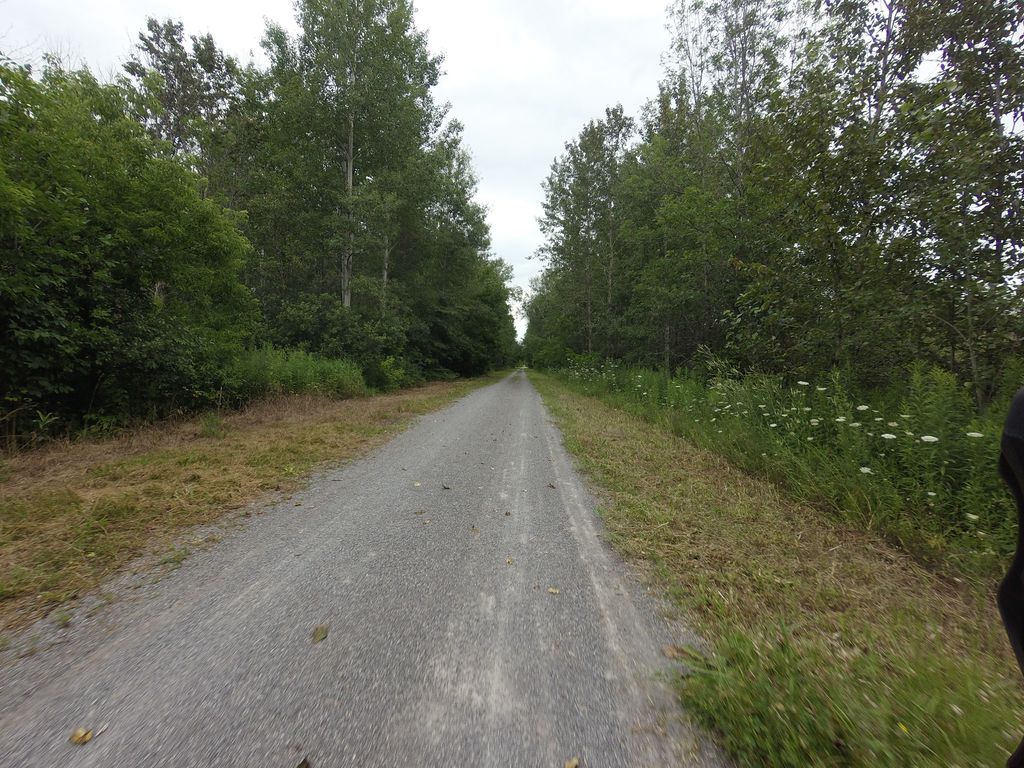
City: ottawa-gatineau